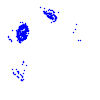
Particle: proton